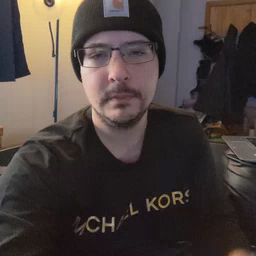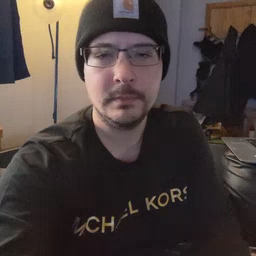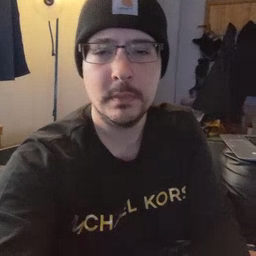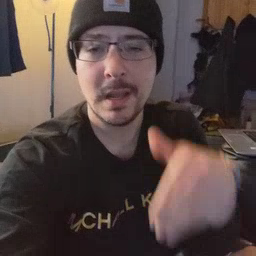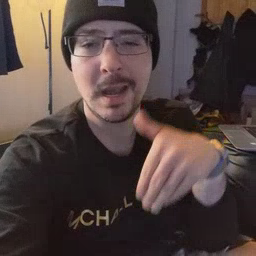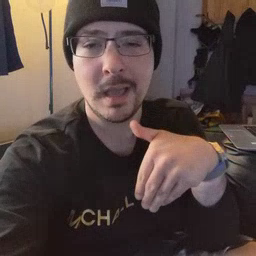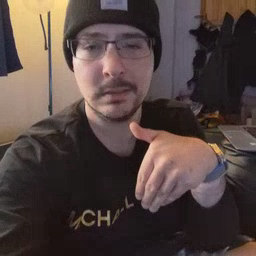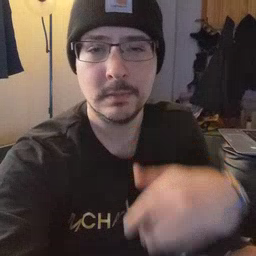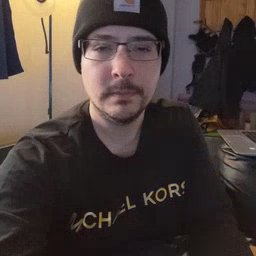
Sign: night